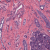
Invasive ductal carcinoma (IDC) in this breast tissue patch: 1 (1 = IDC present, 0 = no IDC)